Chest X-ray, PA view. Patient: 14 years old, sex F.
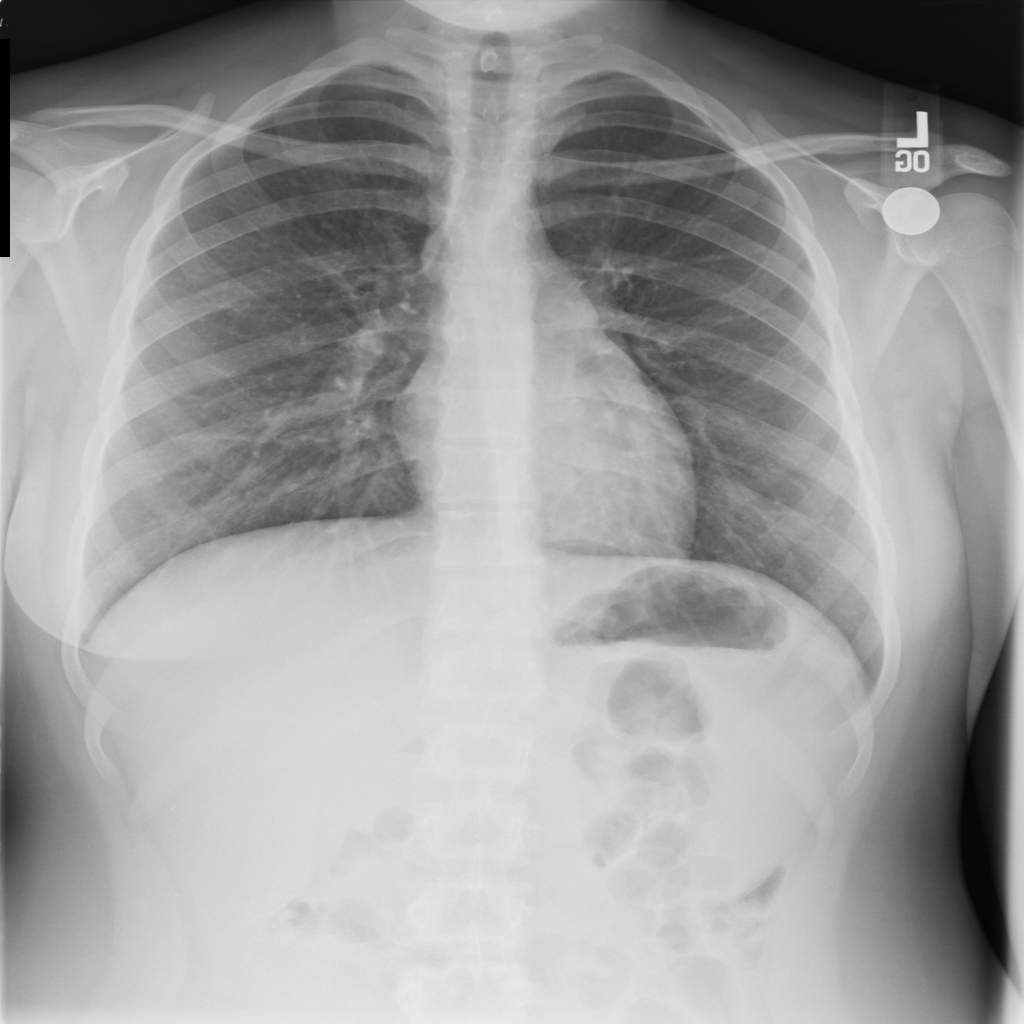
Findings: No Finding